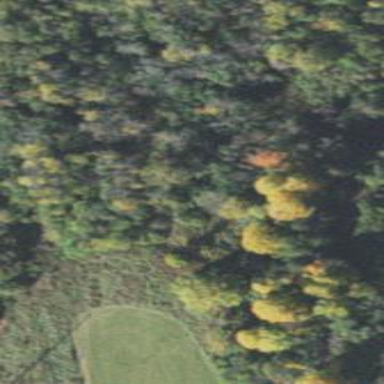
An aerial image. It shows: Beautiful woodland area.